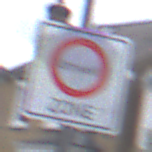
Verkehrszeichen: BeginnUmweltzone
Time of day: MorningAfternoon
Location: Outdoor (Urban)
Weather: Overcast
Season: NotSpecified
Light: Natural